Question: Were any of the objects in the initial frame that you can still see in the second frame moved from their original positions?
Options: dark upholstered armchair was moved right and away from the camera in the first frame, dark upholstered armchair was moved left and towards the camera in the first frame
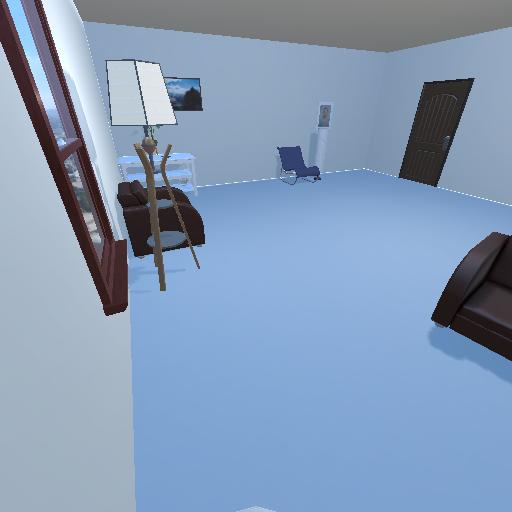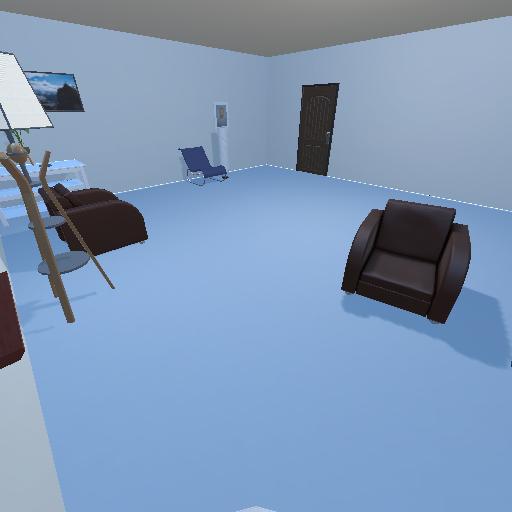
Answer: dark upholstered armchair was moved right and away from the camera in the first frame